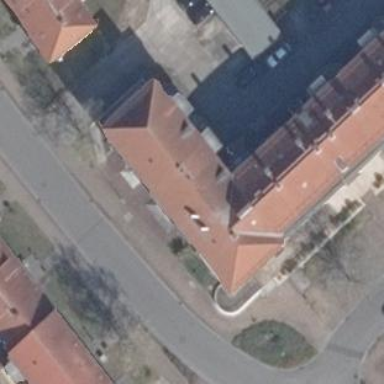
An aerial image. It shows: Library.